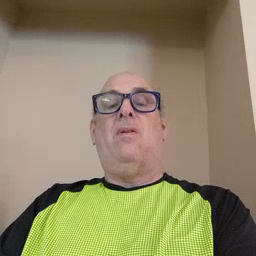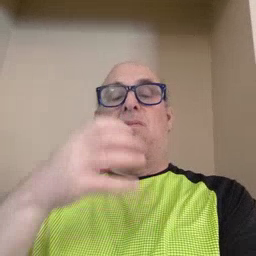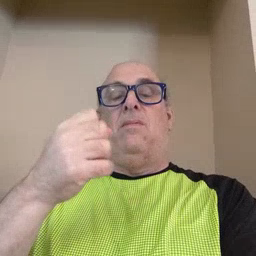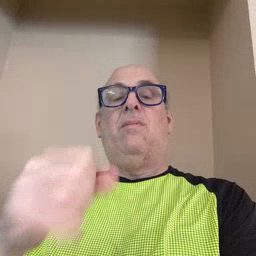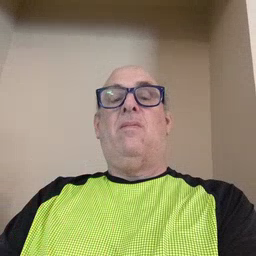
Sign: milk